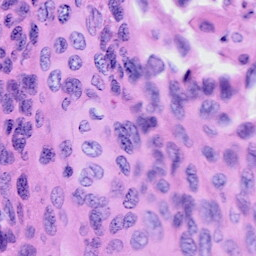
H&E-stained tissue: Cervix